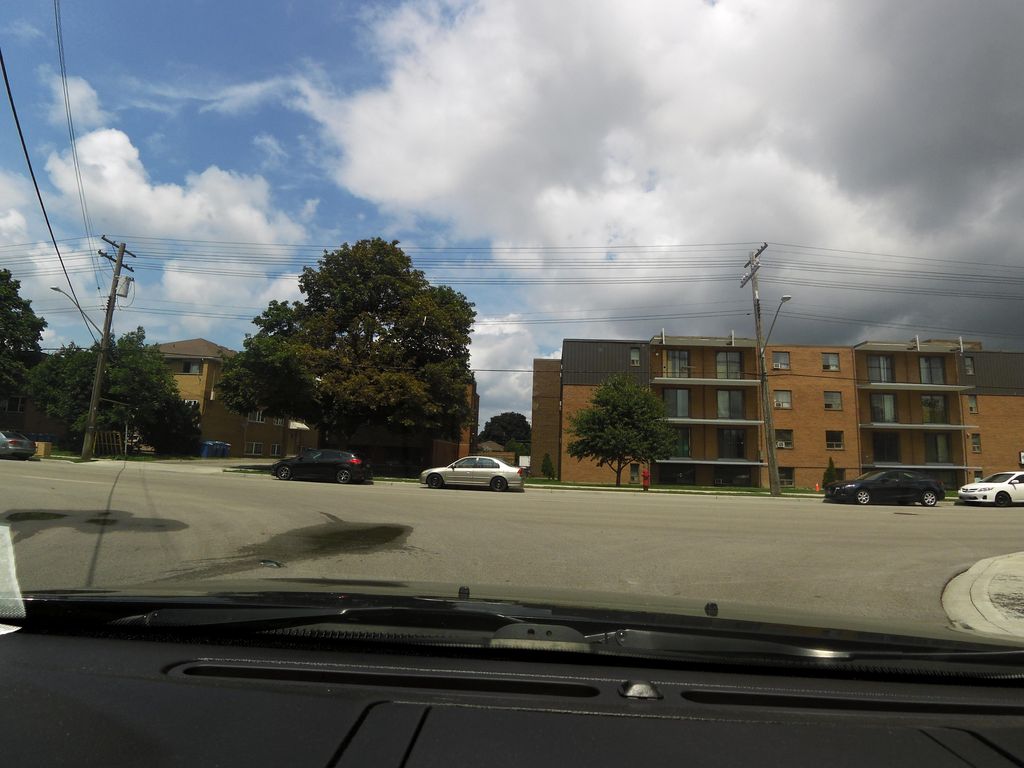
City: hamilton